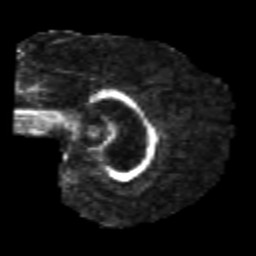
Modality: FA
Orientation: sagittal
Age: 21
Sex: male
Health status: healthy
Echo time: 0.074 s